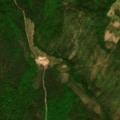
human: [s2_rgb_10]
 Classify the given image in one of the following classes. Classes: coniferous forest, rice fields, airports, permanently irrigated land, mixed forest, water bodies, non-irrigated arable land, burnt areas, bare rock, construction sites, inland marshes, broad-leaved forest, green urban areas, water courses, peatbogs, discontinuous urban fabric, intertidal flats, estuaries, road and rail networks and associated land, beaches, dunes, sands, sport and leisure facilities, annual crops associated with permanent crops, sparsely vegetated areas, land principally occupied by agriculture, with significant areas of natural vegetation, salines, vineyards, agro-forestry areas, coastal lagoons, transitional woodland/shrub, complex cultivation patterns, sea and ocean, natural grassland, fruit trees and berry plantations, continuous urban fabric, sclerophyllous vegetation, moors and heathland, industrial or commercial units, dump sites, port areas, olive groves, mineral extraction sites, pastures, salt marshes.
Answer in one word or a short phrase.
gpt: mixed forest, transitional woodland/shrub